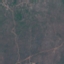
Label: HerbaceousVegetation